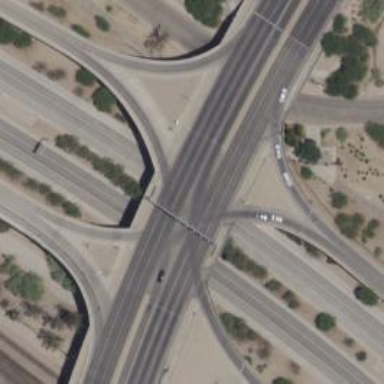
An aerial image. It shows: Trunk link highway passing over bridge.